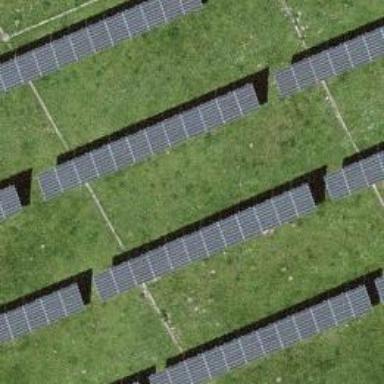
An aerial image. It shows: Solar power generator using photovoltaic method with solar photovoltaic panel types.